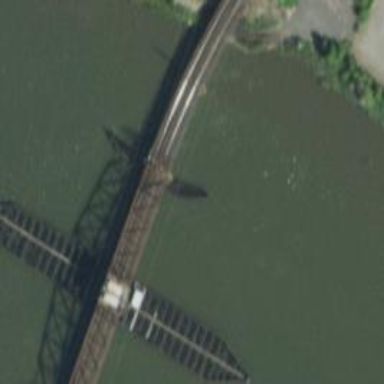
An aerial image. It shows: Swing bridge over railway line.